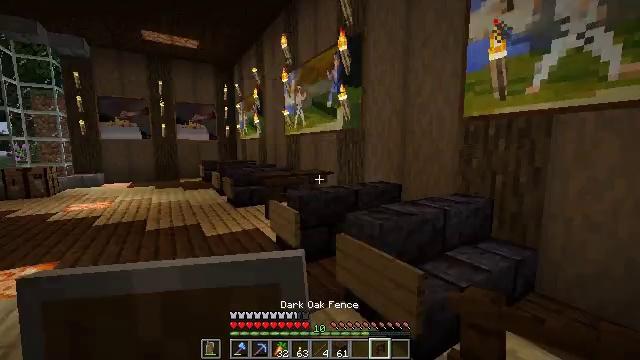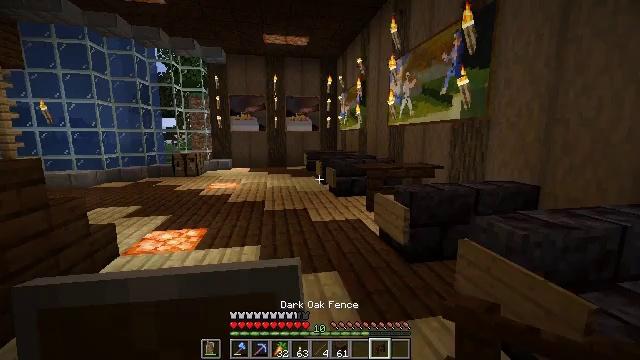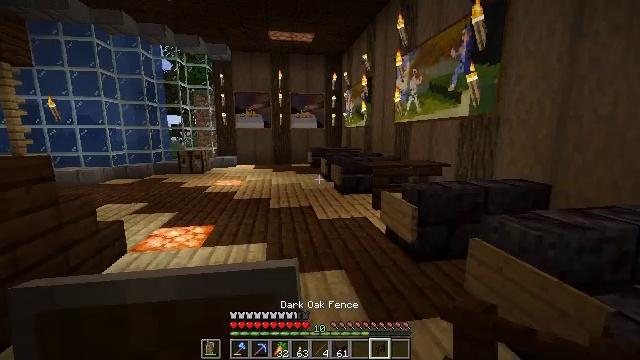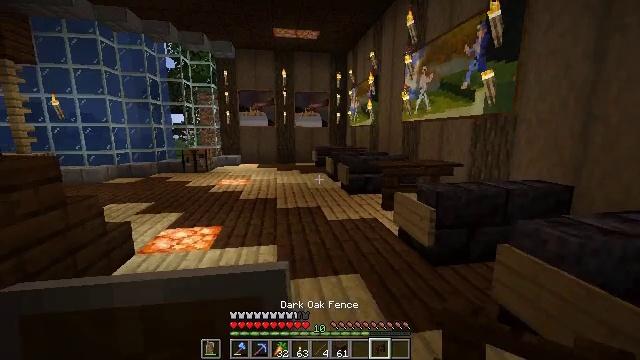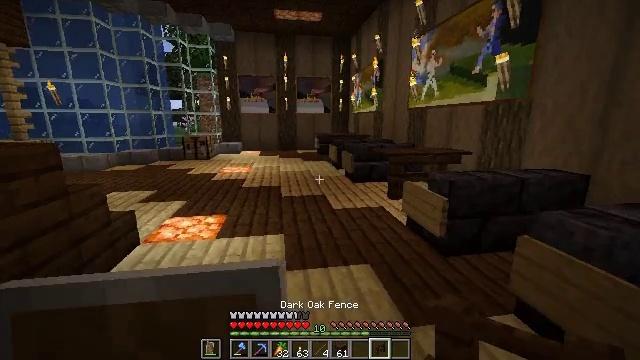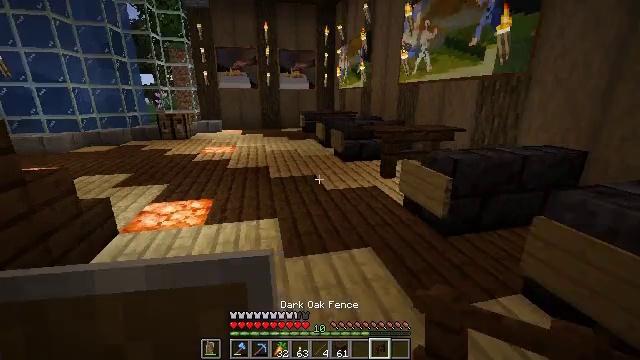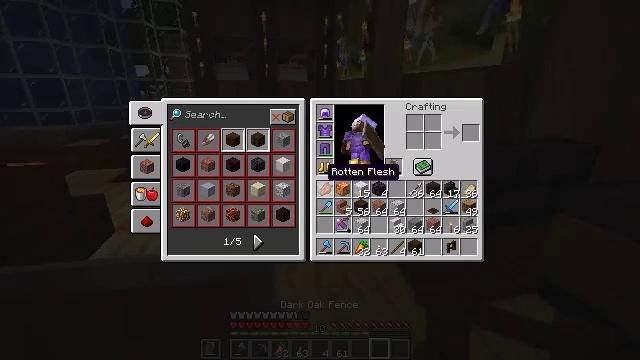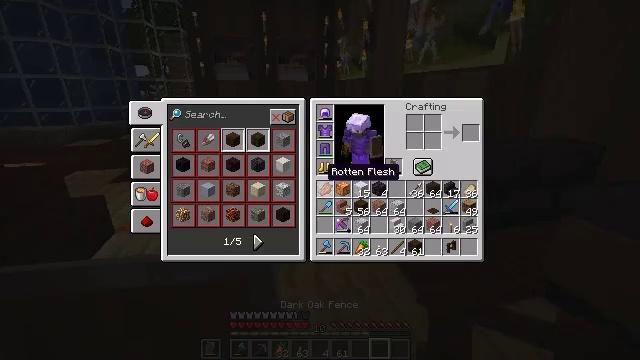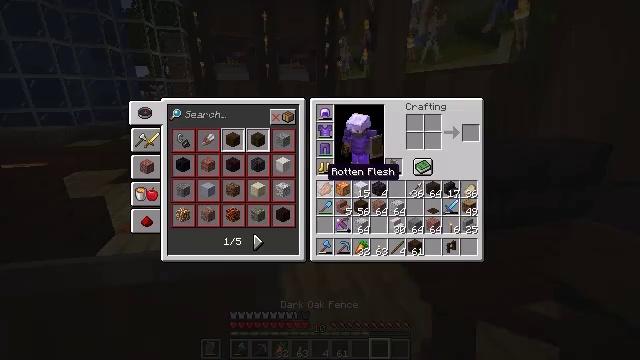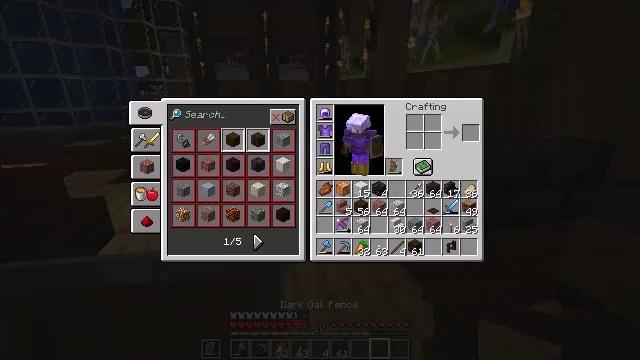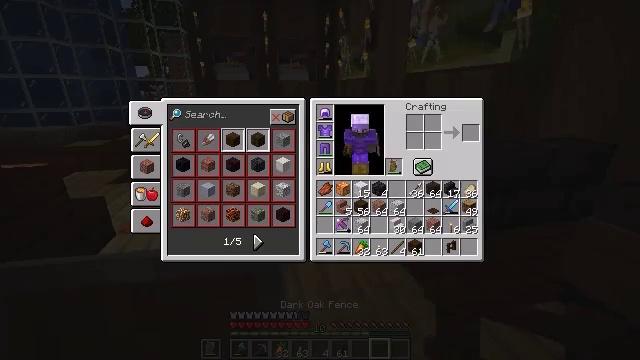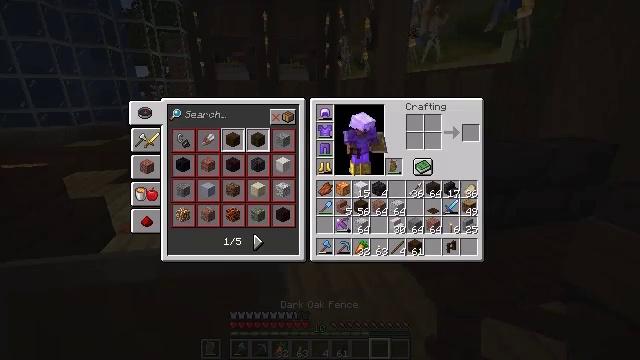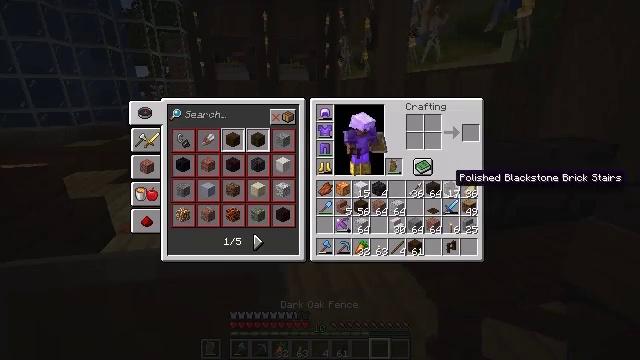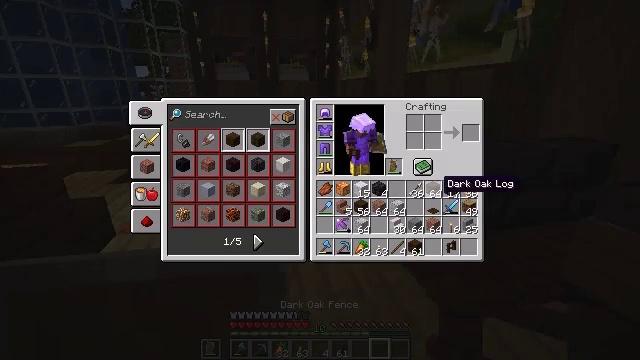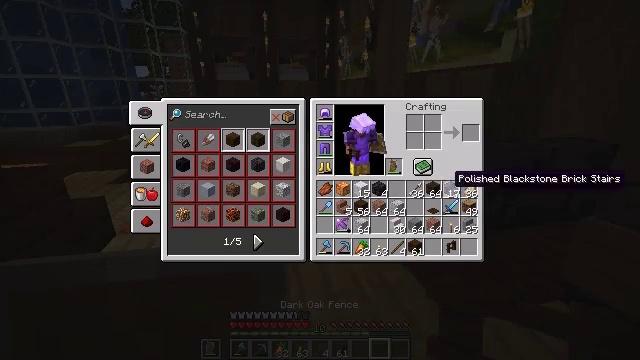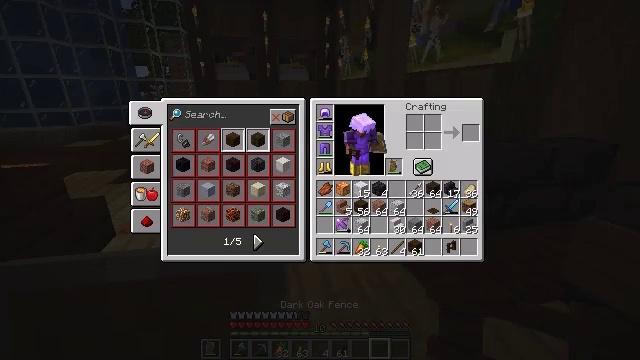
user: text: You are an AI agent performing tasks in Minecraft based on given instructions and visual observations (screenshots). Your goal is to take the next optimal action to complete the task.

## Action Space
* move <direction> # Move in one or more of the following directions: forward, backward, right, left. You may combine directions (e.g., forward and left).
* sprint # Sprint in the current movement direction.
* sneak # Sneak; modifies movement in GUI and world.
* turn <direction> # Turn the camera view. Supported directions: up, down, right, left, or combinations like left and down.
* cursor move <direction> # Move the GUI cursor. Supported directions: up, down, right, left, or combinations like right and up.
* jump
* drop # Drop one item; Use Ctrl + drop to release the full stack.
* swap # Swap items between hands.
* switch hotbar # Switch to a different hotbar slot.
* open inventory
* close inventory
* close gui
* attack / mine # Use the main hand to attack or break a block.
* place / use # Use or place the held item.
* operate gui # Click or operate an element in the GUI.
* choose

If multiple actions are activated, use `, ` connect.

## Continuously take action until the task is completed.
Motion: motion action
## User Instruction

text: Create a polished diorite slab at the crafting table.
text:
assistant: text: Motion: move left, turn left and down
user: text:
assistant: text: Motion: move forward and move left
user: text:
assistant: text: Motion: move forward and move left
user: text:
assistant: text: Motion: move forward and move left, turn down
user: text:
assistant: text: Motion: move forward, turn right and down
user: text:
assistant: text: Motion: move forward, turn down, open inventory
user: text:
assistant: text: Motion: move forward, open inventory
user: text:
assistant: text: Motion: open inventory
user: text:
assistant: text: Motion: cursor move right
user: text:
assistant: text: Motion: cursor move right
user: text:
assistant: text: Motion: no_op
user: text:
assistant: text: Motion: cursor move left and down
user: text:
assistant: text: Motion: cursor move left
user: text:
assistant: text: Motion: cursor move right
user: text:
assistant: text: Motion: cursor move right and up
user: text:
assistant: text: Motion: no_op
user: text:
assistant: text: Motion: no_op
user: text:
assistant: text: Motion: no_op
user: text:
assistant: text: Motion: no_op
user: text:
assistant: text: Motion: cursor move down
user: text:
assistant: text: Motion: cursor move down
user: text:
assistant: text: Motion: cursor move right
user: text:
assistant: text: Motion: cursor move right
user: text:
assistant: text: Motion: cursor move left
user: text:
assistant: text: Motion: cursor move left and down
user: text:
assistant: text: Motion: no_op
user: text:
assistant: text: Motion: cursor move up
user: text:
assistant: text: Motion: cursor move up
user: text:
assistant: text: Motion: cursor move left
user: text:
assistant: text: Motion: cursor move left